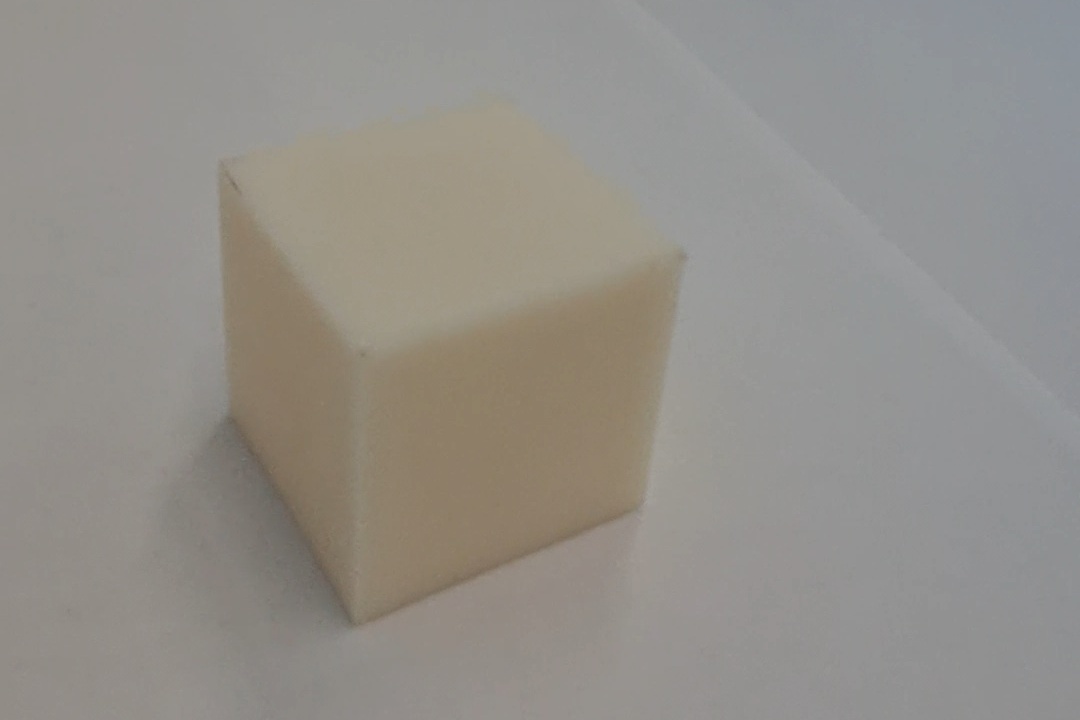
Label: Cuboid